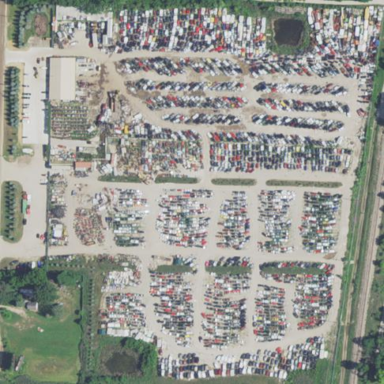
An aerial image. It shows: Industrial area designated as auto wrecker yard.